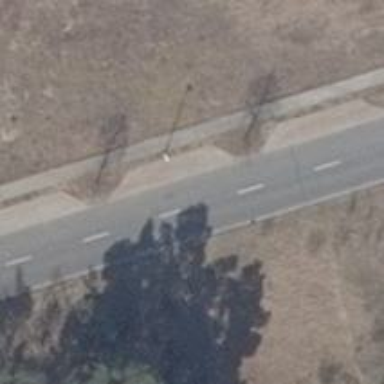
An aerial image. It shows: Unclassified road with asphalt surface.